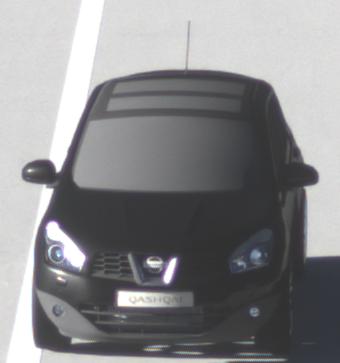
Make: Nissan
Model: Qashqai 1.6
Detailed model: Qashqai (J10)
Model produced from: 2010/03
Model produced until: 2010/08
Doors: 5
Color: black
Road condition: dry road
Daytime: morning or afternoon
Contrast: high contrast